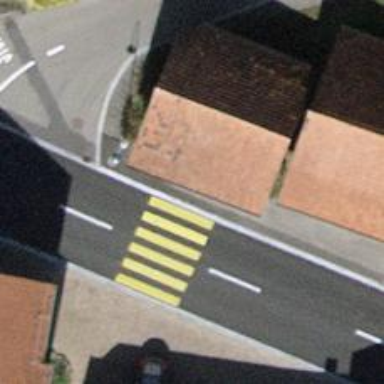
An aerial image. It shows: Marked asphalt footway with zebra crossing.